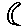
Label: moon